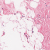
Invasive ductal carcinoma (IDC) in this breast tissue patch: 0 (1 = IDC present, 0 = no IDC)